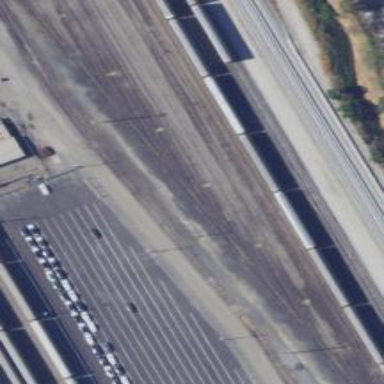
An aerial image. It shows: Railway yard used for servicing trains.